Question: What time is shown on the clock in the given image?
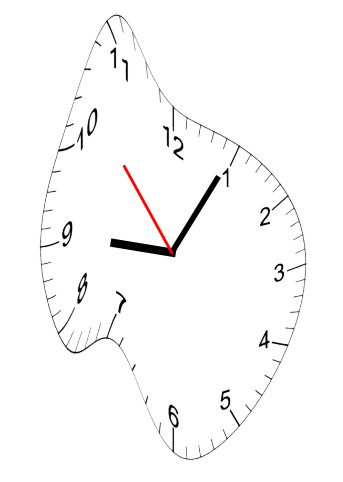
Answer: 09:04:53